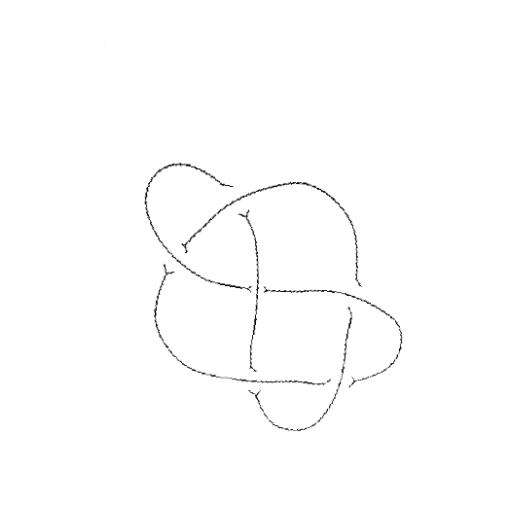
Crossing number: 6